Interaction volume radius: 5 \u00c5
Interaction volume height: 10 \u00c5
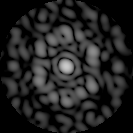
Disorder parameter: 0.6083